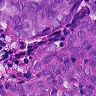
Metastatic tissue present: yes